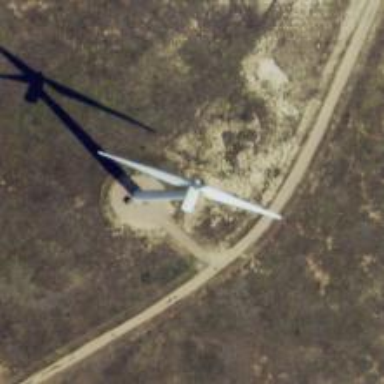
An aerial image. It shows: Wind power generator with wind turbines.